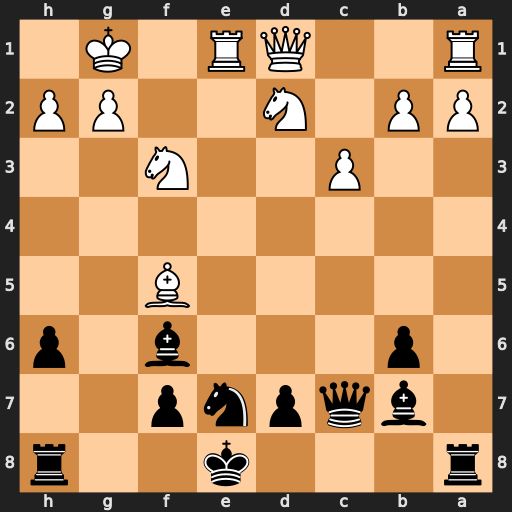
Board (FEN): r3k2r/1bqpnp2/1p3b1p/5B2/8/2P2N2/PP1N2PP/R2QR1K1
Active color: b
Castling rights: kq
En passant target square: -
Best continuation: Qc5+ Kh1 Qxf5